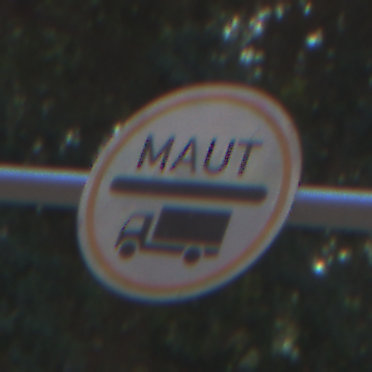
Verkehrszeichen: Mautpflicht
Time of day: MorningAfternoon
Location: Outdoor (Suburban)
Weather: PartlyCloudy
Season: NotSpecified
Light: Natural